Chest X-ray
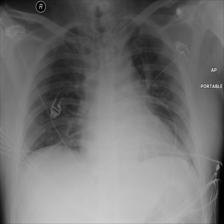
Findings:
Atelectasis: negative
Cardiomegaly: negative
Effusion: negative
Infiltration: negative
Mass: negative
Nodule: negative
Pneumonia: negative
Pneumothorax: negative
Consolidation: negative
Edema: negative
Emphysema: negative
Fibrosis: negative
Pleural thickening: negative
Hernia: negative